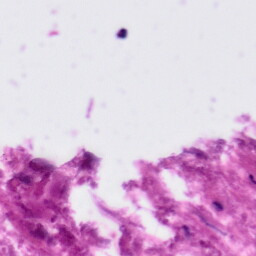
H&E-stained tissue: Tonsil